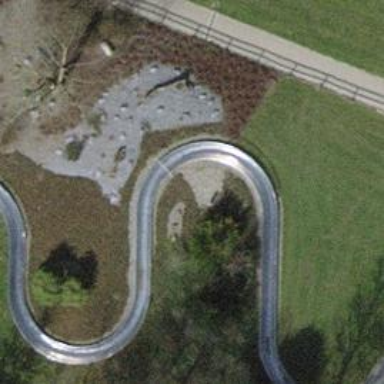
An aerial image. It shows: Water slide attraction.